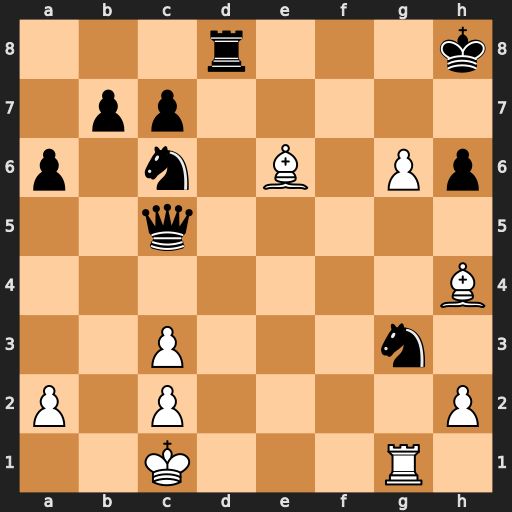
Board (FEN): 3r3k/1pp5/p1n1B1Pp/2q5/7B/2P3n1/P1P4P/2K3R1
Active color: w
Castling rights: -
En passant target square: -
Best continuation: Bf6#